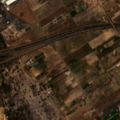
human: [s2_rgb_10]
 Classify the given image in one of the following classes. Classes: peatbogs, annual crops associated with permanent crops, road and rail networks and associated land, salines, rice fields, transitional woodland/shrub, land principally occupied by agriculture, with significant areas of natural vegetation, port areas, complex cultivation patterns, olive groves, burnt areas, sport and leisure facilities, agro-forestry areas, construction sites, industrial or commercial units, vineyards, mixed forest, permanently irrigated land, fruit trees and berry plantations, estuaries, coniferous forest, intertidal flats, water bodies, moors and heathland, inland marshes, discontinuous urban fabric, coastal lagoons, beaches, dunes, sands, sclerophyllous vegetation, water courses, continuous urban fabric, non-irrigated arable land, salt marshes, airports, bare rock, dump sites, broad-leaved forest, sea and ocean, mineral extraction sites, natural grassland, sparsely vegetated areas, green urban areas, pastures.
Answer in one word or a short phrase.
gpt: vineyards, complex cultivation patterns, broad-leaved forest